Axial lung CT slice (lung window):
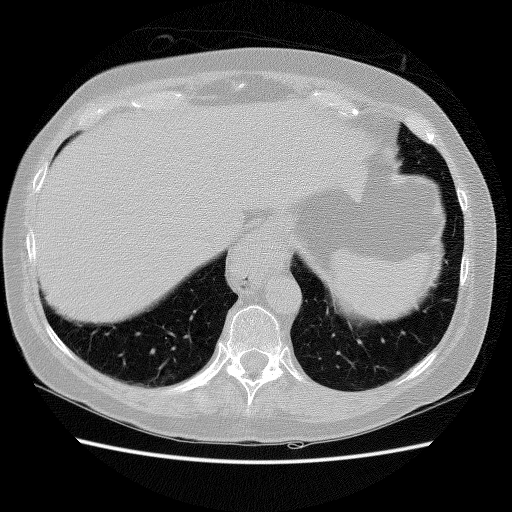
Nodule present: no